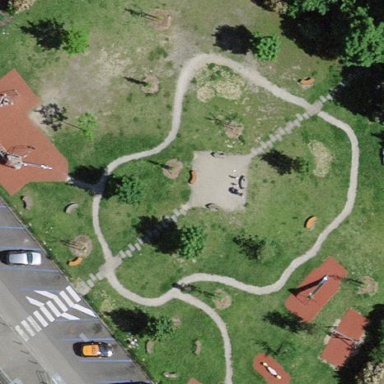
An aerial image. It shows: Park.